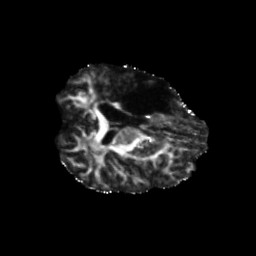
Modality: FA
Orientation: axial
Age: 46
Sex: female
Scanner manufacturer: siemens
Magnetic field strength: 3 T
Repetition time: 5.47 s
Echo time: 0.0854 s